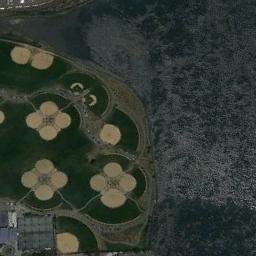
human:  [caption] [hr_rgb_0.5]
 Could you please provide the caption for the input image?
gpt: There are many baseball diamonds on the open place .

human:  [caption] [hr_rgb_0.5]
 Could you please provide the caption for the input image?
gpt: There are several baseball diamonds in the grass next to the brushwood .

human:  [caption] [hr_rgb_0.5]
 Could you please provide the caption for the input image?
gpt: There is a muddy path by the baseball field .

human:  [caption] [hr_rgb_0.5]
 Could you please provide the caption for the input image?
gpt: Some baseball diamonds on the lawn and some buildings beside .

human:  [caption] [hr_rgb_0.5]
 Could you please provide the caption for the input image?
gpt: There are three flower-shaped baseball diamonds .